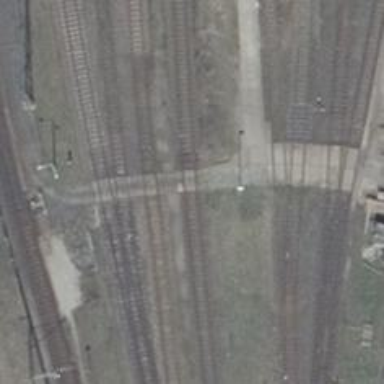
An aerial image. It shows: Crossing for the railway.